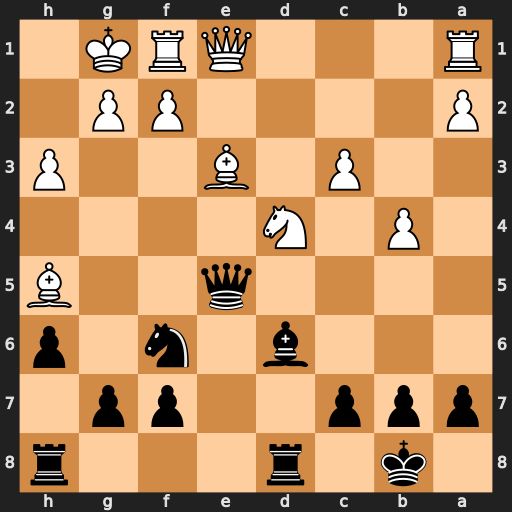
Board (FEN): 1k1r3r/ppp2pp1/3b1n1p/4q2B/1P1N4/2P1B2P/P4PP1/R3QRK1
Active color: b
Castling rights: -
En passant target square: -
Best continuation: Qh2#